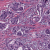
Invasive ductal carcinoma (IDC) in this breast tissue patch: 1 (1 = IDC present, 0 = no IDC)